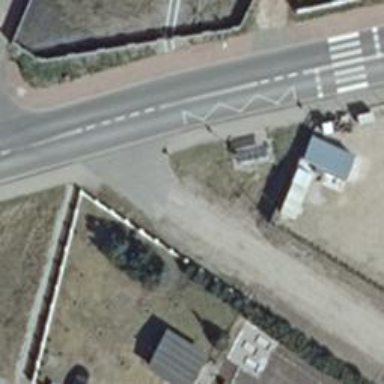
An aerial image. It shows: Road with "give way" sign.